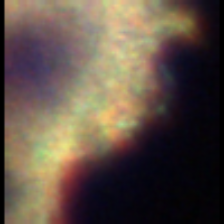
Taxon: Unknown_full_image
Group: Unknown